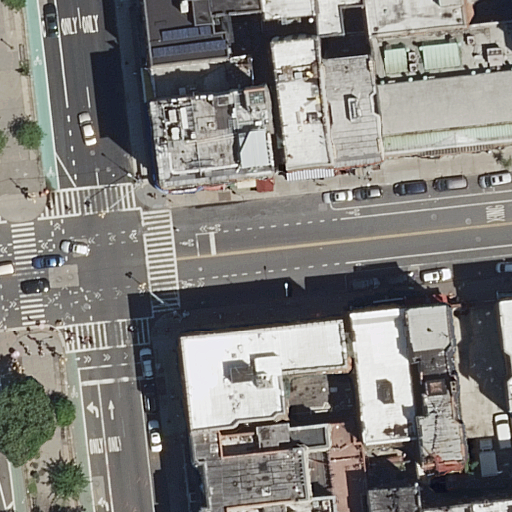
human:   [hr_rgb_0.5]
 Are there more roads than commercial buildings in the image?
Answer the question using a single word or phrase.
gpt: yes

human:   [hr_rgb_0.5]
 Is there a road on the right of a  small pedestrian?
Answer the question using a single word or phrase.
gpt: no

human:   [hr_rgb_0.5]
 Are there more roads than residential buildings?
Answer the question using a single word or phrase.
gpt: no

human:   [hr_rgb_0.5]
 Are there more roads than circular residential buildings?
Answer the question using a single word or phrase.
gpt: yes

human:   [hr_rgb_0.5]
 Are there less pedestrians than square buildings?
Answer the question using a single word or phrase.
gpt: no

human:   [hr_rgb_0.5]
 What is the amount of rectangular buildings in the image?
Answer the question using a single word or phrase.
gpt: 10

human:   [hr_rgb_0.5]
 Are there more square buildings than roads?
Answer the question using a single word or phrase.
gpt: no

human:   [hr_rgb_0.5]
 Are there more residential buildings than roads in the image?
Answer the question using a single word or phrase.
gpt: yes

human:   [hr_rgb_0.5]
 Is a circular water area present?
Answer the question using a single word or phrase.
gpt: no

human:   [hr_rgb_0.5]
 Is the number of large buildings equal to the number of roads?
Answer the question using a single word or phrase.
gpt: no

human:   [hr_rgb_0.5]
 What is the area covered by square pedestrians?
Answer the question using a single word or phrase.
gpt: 0m2

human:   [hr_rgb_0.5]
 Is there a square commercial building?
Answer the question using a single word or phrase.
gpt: no

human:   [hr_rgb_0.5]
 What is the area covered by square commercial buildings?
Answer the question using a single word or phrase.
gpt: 0m2

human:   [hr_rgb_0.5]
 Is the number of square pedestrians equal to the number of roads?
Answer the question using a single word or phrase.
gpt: no

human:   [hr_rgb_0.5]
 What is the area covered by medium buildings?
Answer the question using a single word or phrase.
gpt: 1869m2

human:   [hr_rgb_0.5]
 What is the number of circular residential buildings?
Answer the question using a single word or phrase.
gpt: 0

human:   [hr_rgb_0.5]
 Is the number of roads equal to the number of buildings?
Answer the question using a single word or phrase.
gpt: no

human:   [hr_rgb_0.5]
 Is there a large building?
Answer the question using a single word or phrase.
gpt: yes

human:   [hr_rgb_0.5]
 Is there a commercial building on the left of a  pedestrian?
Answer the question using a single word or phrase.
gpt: no

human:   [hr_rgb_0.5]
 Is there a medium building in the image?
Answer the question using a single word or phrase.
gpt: yes

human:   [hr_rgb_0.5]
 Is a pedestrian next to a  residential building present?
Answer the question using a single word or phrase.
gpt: yes

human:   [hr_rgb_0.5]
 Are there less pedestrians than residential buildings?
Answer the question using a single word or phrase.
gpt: yes

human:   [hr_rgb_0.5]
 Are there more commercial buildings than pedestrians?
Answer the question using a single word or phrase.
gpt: no

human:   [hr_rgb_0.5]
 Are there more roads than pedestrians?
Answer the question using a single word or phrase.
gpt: yes

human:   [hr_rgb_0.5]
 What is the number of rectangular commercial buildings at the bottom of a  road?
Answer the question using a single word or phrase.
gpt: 0

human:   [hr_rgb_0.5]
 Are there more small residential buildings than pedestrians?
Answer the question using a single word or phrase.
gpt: yes

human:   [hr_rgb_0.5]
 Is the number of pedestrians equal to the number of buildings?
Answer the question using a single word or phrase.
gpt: no

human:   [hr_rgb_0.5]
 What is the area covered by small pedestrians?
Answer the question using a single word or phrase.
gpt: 0m2

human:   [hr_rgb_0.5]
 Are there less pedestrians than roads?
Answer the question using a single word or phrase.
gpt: yes

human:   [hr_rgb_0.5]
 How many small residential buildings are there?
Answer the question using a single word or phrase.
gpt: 6

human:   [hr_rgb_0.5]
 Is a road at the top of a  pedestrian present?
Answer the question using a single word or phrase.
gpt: yes

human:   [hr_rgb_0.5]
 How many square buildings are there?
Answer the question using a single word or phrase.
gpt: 0

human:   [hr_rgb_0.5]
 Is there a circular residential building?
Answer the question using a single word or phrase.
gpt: no

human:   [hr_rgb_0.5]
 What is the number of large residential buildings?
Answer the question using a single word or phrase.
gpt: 2

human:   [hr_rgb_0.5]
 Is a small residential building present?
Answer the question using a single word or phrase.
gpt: yes

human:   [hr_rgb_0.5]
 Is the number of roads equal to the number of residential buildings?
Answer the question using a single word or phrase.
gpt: no